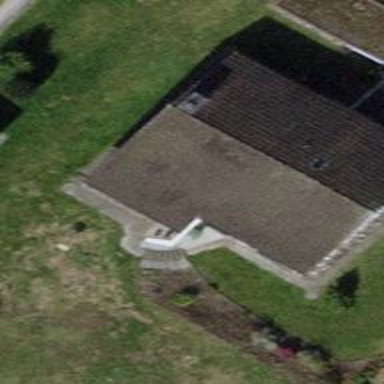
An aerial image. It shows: Detached building with gabled roof.